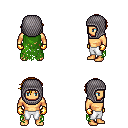
a pixel art fantasy rpg character, male body template, human, tanned skin, green tattered cape, white pants, blonde short bangs hairstyle, chain hood, gold gloves, four views (front, back, left, right), 2x2 character sprite sheet, small pixel art, hard edges, no anti-aliasing